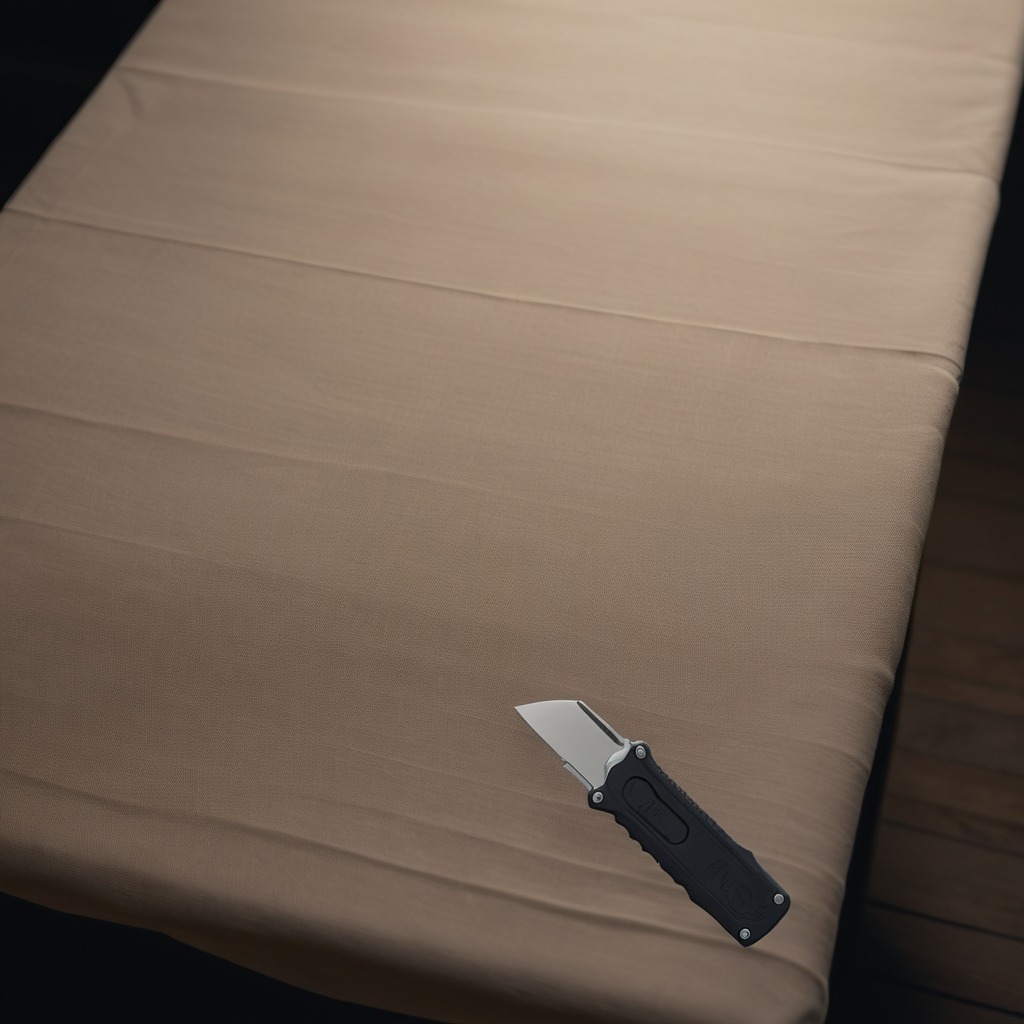
A utility knife is lying on a wooden table inside a workshop at night.